Question: I am trying to load some air pollution background data directly into R as a data.frame using the RCurl package.
The website in question has 3 dropdown boxes to choose options before downloading the .csv file as shown in figure below:

I am trying to select 3 values from the drop down box and download the data using "Download CSV" button directly into R as a data.frame.
I want to download the different combinations of multiple years and multiple pollutants for a specific site.
In other posts on StackOverflow I have come across 'getForm' function from the RCurl package but I don't understand how to control the 3 dropdown boxes with this function.
The URL for the data source is: <URL>
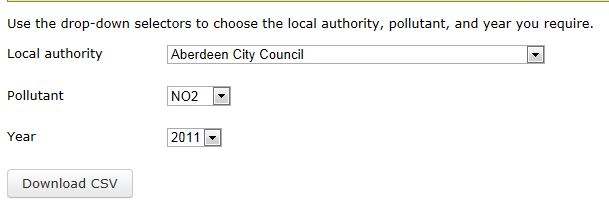
Answer: For this website you can construct a url and submit a 'GET' request to simply get the csv:
'''
library(httr)
baseURL <- "http://uk-air.defra.gov.uk/data/laqm-background-maps.php"
queryList <- parse_url(baseURL)
queryList$query <- list("bkgrd-la" = 359, "bkgrd-pollutant" = "no2", "bkgrd-year" = 2011,
action = "data", year = 2011, submit = "Download+CSV")
res <- GET(build_url(queryList), write_disk("temp.csv"))
'''
You can get the codes for the form by parsing the original page:
'''
library(XML)
doc <- htmlParse("http://uk-air.defra.gov.uk/data/laqm-background-maps?year=2011")
councils <- doc["//*[@id='bkgrd-la']/option", fun = function(x){
data.frame(value = xmlGetAttr(x, "value"), council = xmlValue(x))
}]
councils <- do.call(rbind.data.frame, councils)
> head(councils)
value council
1 359 Aberdeen City Council
2 360 Aberdeenshire Council
3 1 Adur District Council
4 2 Allerdale Borough Council
5 4 Amber Valley Borough Council
6 401 Anglesey County Council
pollutants <- doc["//*[@id='bkgrd-pollutant']/option", fun = function(x){
data.frame(value = xmlGetAttr(x, "value"), council = xmlValue(x))
}]
pollutants <- do.call(rbind.data.frame, pollutants)
> head(pollutants)
value council
1 no2 NO2
2 nox NOx
3 pm10 PM10
4 pm25 PM2.5
5 no2 NO2
6 nox NOx
'''
etc...